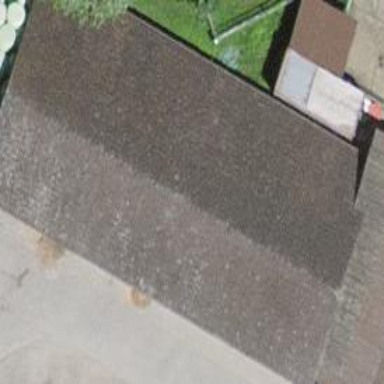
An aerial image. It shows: Rural barn.